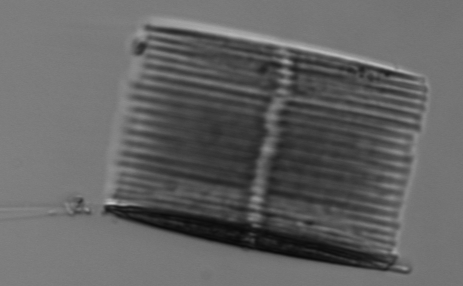
Label: Bacillaria